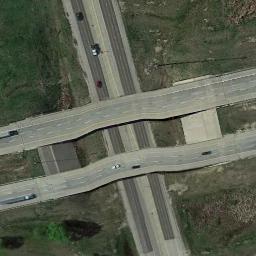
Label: overpass